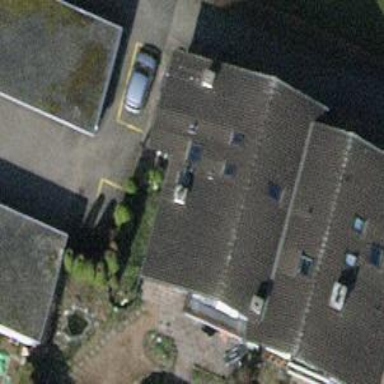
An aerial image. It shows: Semi-detached house.